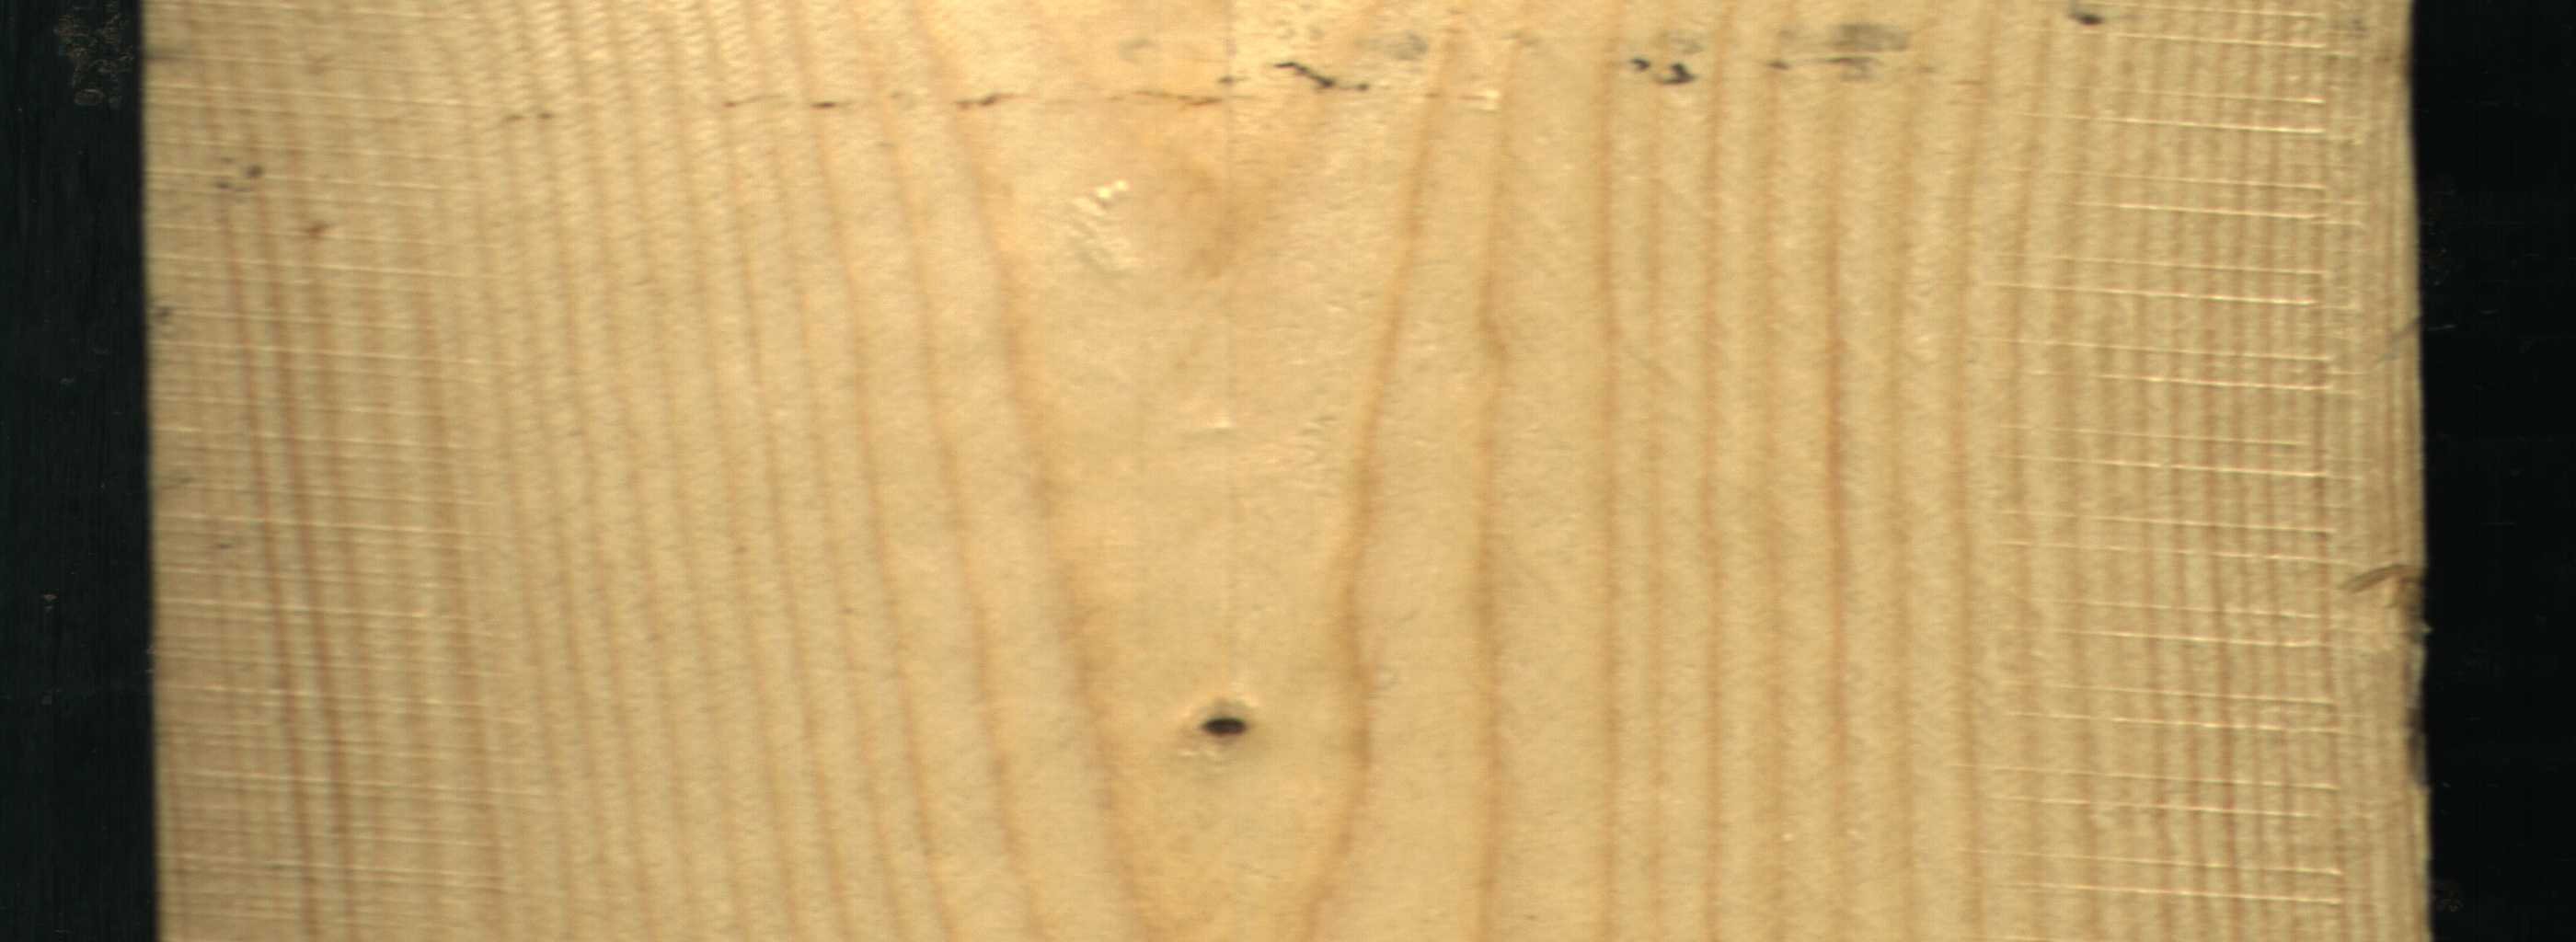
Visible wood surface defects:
Dead_Knot